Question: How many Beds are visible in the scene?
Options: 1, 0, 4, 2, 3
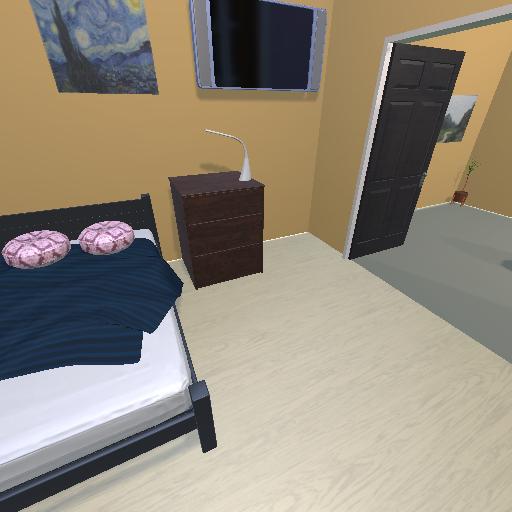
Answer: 1